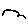
Label: car